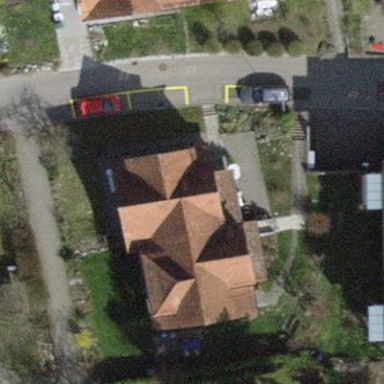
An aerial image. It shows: Semidetached house.